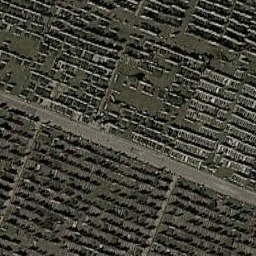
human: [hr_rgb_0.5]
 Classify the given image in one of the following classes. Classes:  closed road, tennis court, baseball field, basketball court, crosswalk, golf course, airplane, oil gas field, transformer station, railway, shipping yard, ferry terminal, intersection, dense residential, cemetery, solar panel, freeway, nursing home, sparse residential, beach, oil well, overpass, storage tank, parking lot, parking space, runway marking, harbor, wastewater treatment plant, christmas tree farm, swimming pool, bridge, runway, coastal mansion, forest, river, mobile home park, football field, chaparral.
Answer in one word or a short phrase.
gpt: cemetery